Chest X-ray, PA view. Patient: 57 years old, sex M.
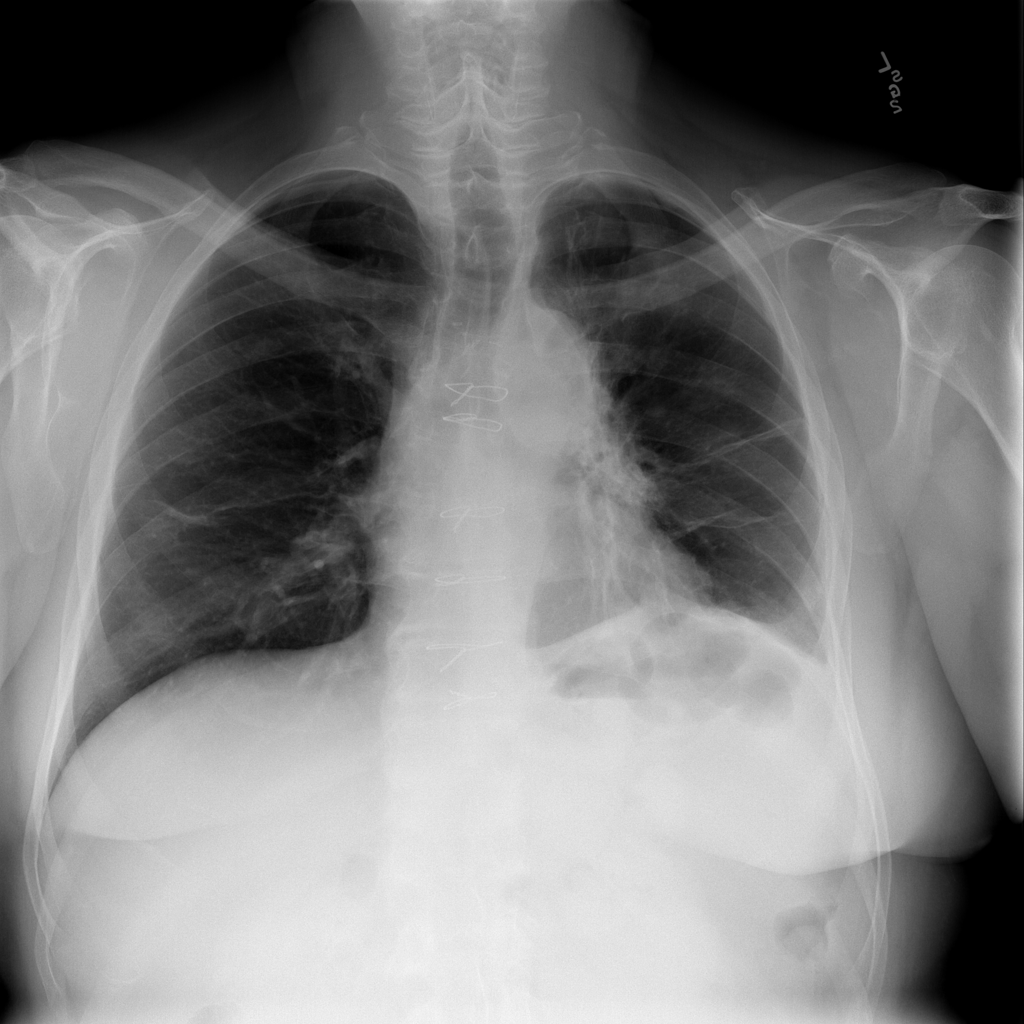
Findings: Atelectasis, Effusion, Fibrosis, Infiltration, Nodule